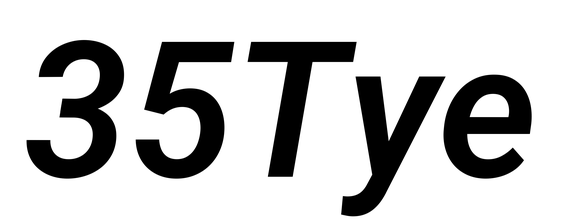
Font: Roboto-Italic_SemiBold_Italic